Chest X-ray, AP view. Patient: 26 years old, sex F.
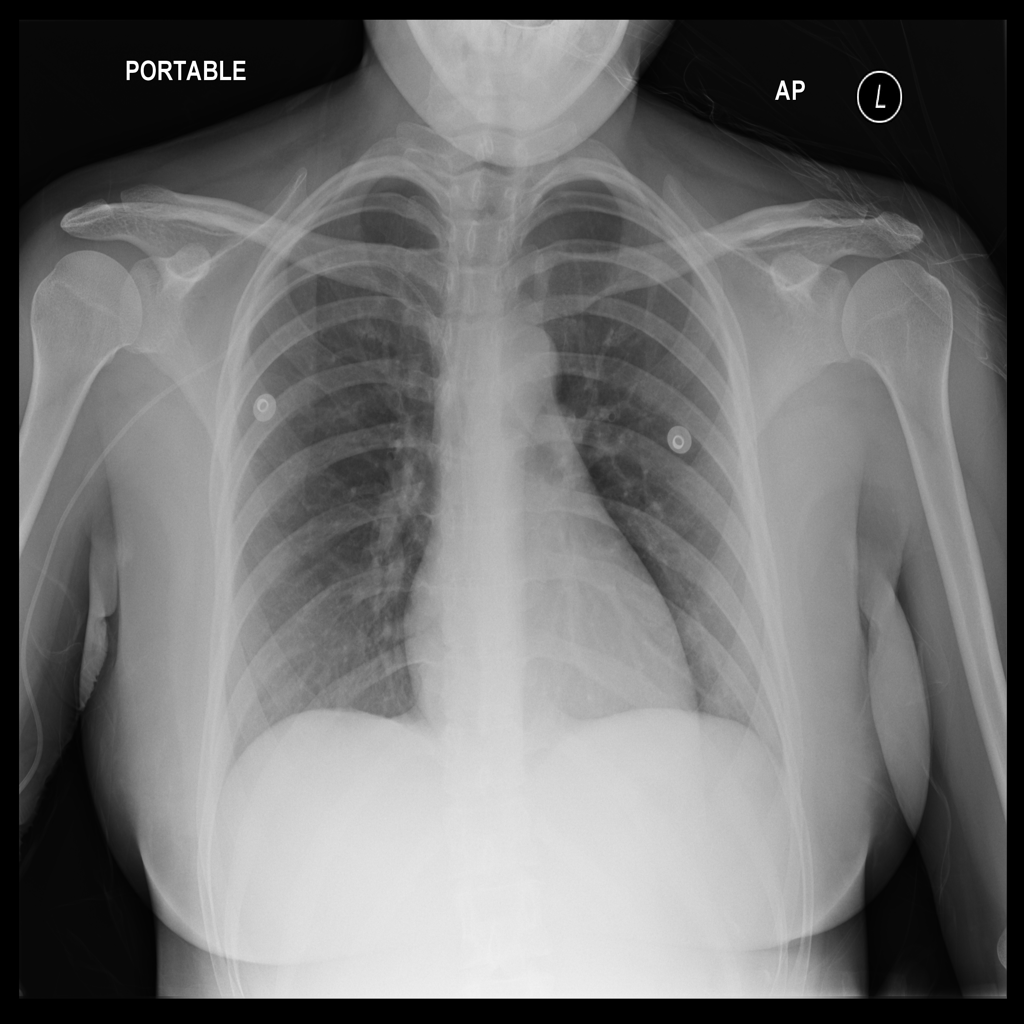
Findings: No Finding